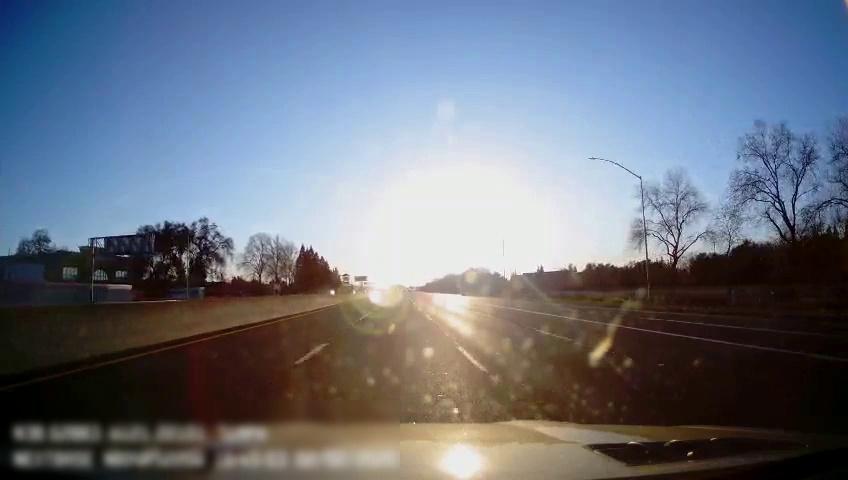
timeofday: Day
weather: Sunny
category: Drivable Space
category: Lanes | Alternate Lane
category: Lanes | Alternate Lane
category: Lanes | Current Lane
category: Lanes | Current Lane
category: Lanes | Alternate Lane
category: Lanes | Alternate Lane
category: Lanes | Alternate Lane